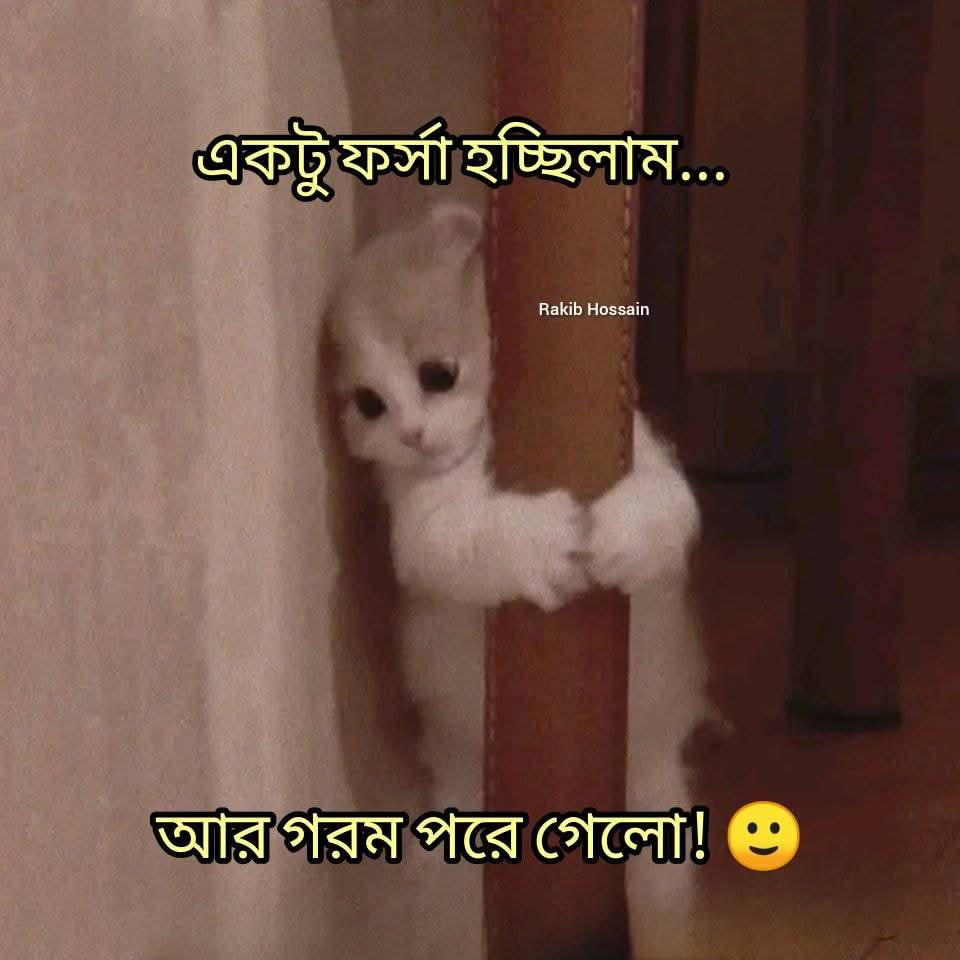
Text: একটু ফর্সা হচ্ছিলাম...
আর গরম পরে গেলো!
Label: Non Hate